Aerial crown-view tile of a tropical tree (Barro Colorado Island, Panama), acquired 20250818:
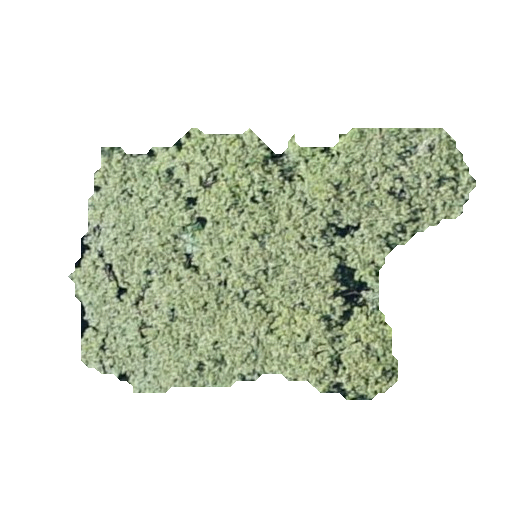
Species: Guazuma ulmifolia
GBIF accepted scientific name: Guazuma ulmifolia
Crown area: 115.629 m²